Interaction volume radius: 5 \u00c5
Interaction volume height: 15 \u00c5
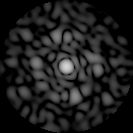
Disorder parameter: 0.8603